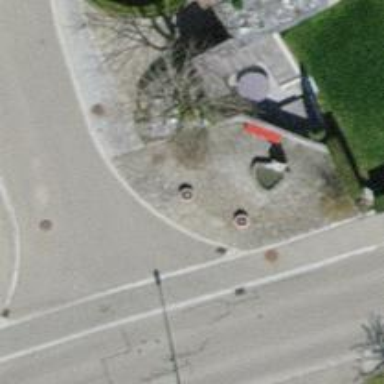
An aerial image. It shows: Red bench.